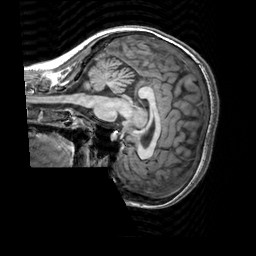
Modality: T1w
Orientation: sagittal
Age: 29
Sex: female
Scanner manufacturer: siemens
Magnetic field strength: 3 T
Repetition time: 2.3 s
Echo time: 0.00303 s